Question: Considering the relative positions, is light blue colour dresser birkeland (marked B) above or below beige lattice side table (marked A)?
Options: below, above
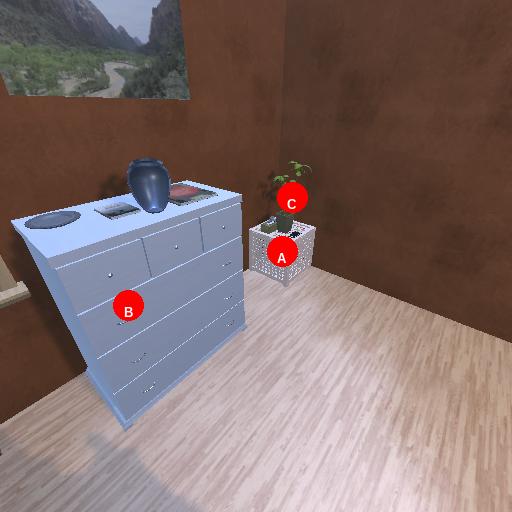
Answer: below